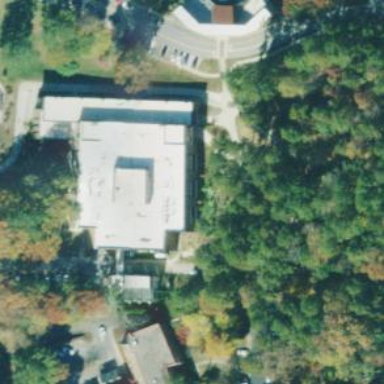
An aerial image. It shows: College building.